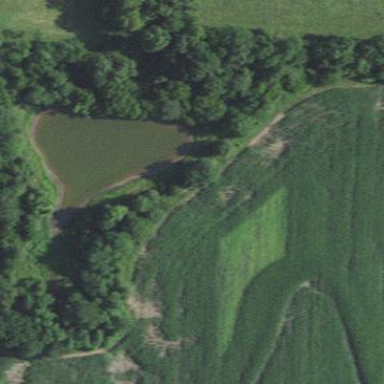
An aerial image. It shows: Peaceful pond surrounded by nature.